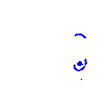
Particle: electron